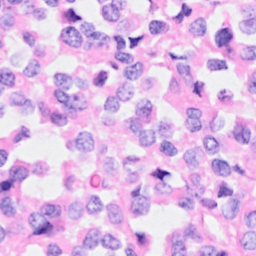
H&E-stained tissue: Breast